Interaction volume radius: 5 \u00c5
Interaction volume height: 10 \u00c5
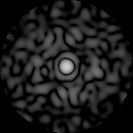
Disorder parameter: 0.8243